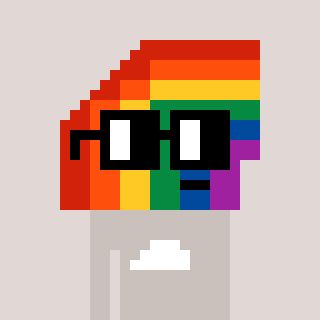
a pixel art character with square black glasses, a rainbow-shaped head and a foggrey-colored body on a warm background